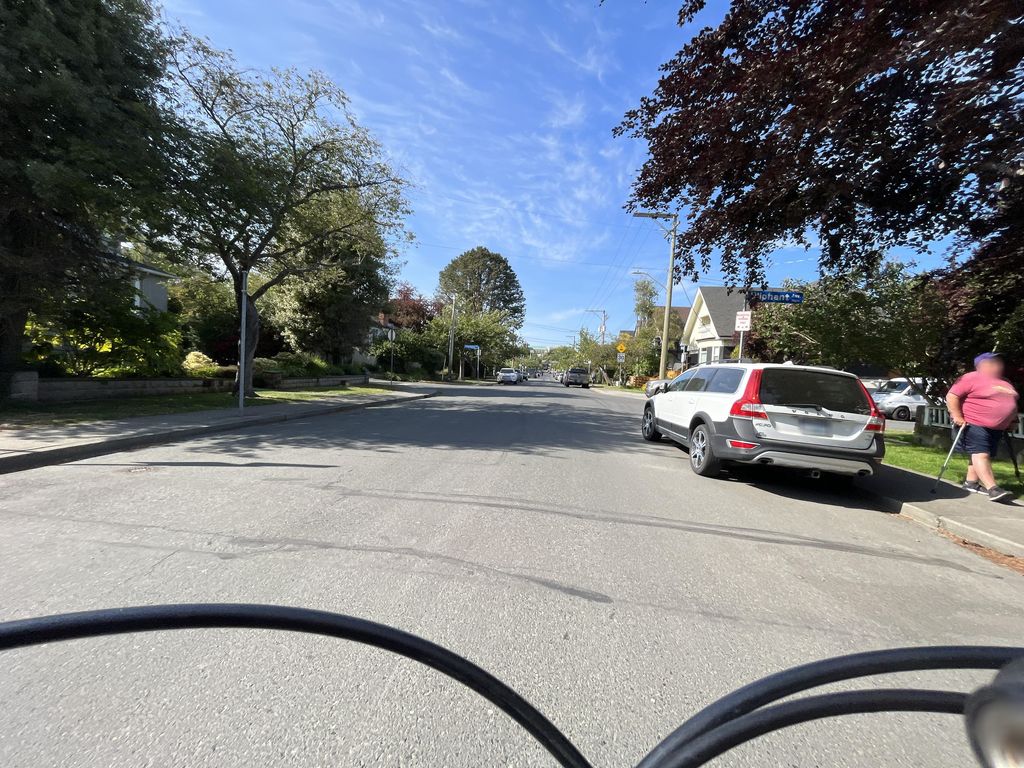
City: victoria